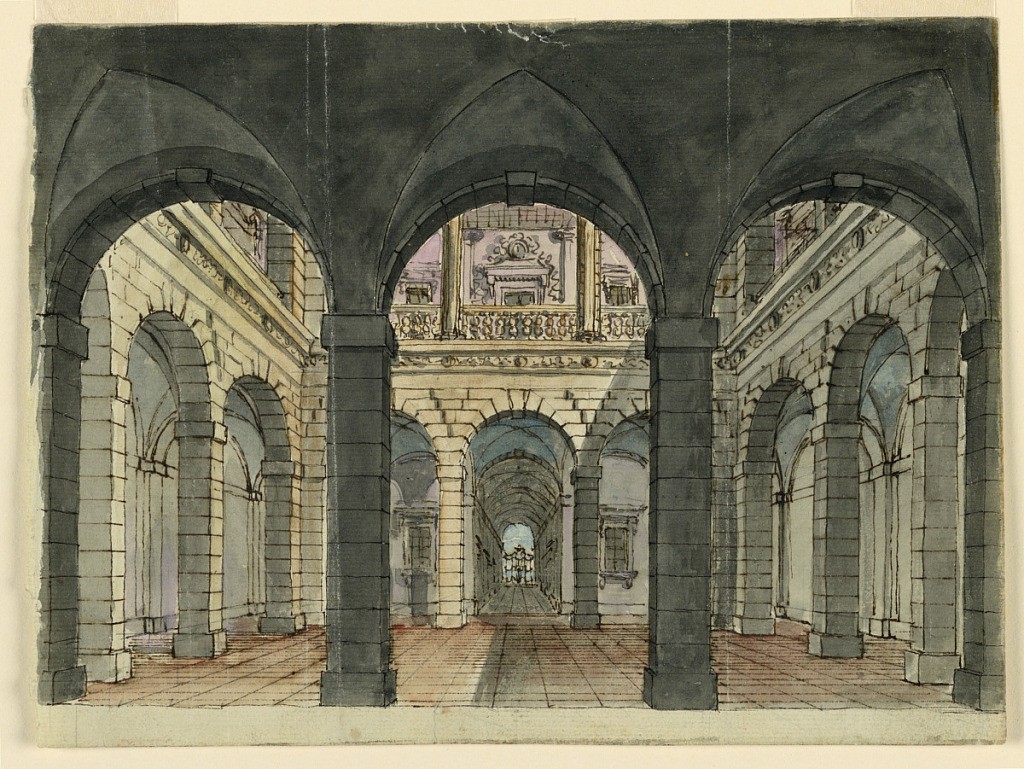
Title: Stage Design, Palace Courtyard
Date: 18th century
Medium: Pen and black ink, brush and watercolor, graphite on laid paper
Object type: Drawing
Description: Horizontal rectangle. Court of palace seen through arches of portico. Upper floor visible. At center, receding long gallery toward open air.